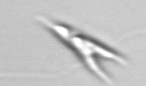
Label: Chrysochromulina_lanceolata